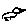
Label: bird